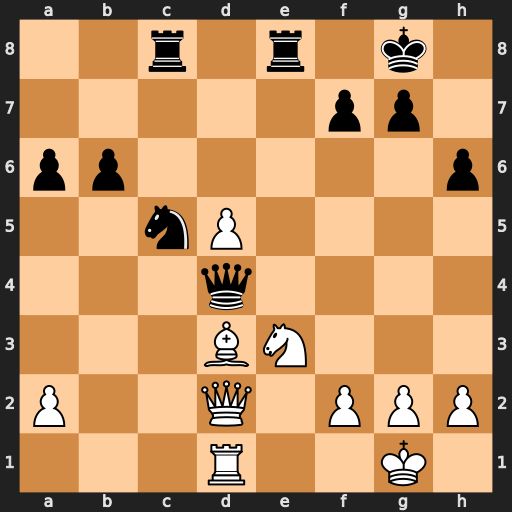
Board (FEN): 2r1r1k1/5pp1/pp5p/2nP4/3q4/3BN3/P2Q1PPP/3R2K1
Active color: w
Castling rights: -
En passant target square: -
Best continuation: Bh7+ Kxh7 Qxd4